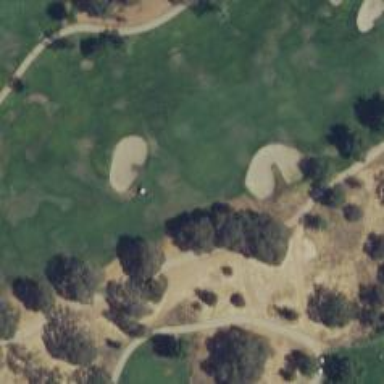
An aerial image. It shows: View of golf hole.